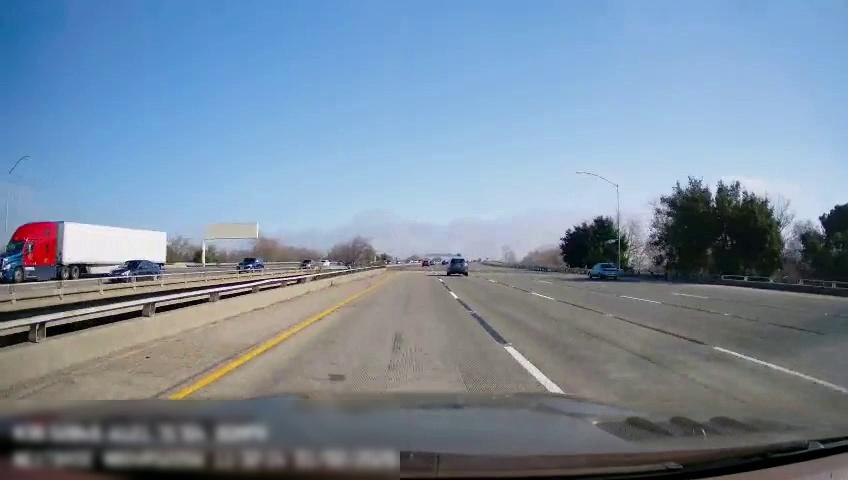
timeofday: Day
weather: Sunny
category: Drivable Space
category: Drivable Space
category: Vehicles | SUV
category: Vehicles | Truck
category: Vehicles | Car
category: Vehicles | SUV
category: Vehicles | Car
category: Vehicles | Car
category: Lanes | Current Lane
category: Lanes | Current Lane
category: Lanes | Alternate Lane
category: Lanes | Alternate Lane
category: Lanes | Alternate Lane
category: Traffic | Signs